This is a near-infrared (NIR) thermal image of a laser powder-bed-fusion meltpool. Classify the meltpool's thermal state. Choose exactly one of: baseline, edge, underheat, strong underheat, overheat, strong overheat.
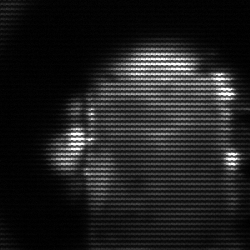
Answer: baseline